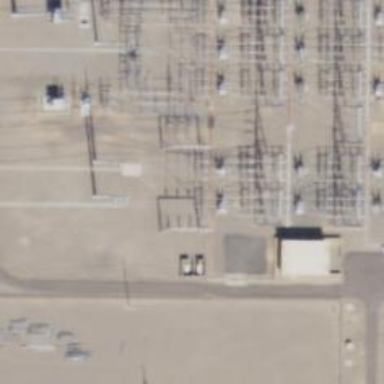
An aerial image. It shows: Switch for power supply.